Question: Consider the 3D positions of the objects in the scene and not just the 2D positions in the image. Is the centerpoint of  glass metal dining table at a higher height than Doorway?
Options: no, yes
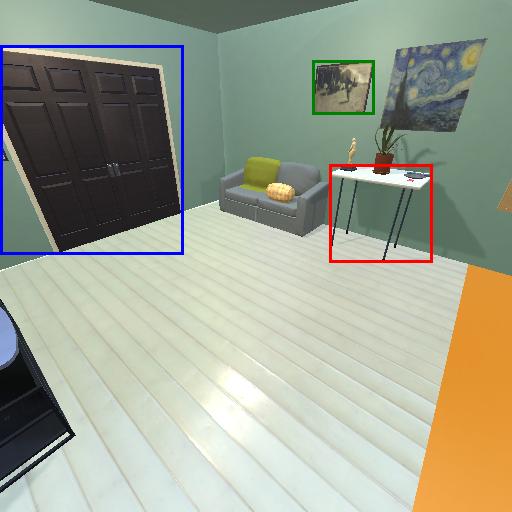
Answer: no